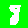
Digit: 8